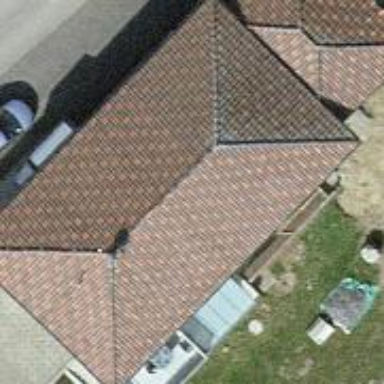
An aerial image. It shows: Building with hipped roof.